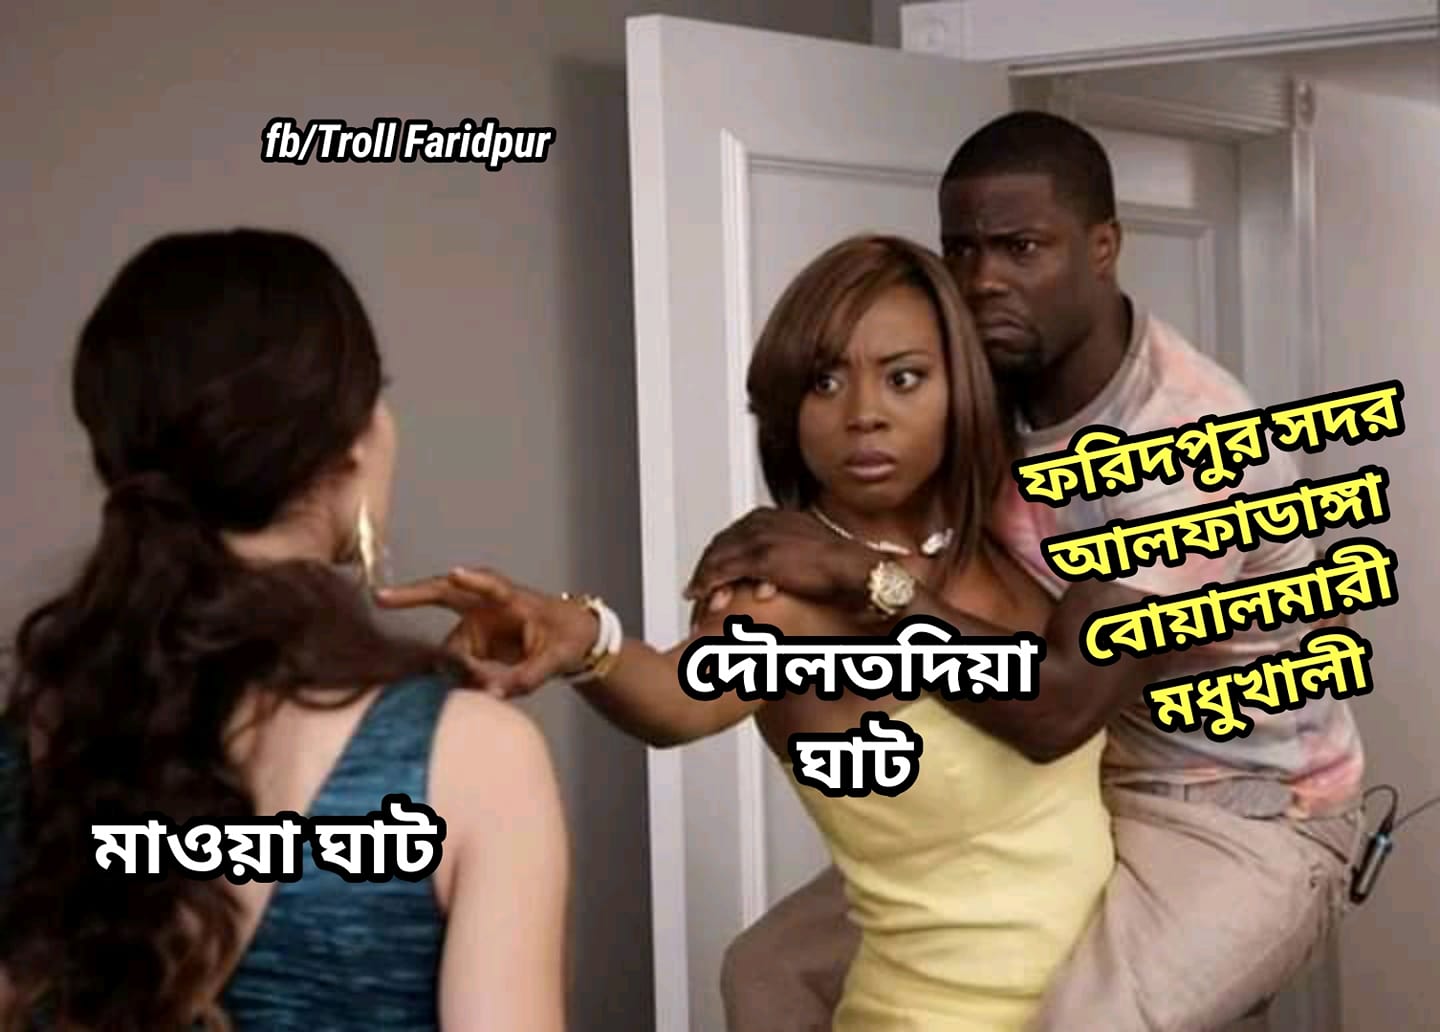
Caption: মাওয়া ঘাট     দৌলতদিয়া ঘাট     ফরিদপুর সদর     আলফাডাঙ্গা  বোয়ালমারী   মধুখালী
Label: non-hate